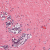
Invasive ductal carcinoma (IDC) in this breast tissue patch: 0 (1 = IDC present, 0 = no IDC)